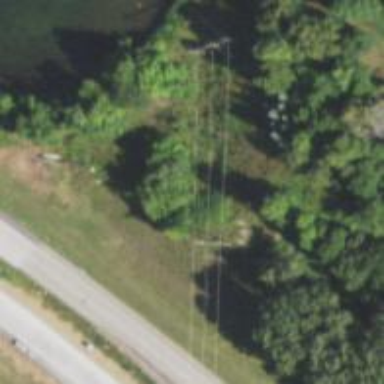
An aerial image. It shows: H-frame designed tower for power lines.